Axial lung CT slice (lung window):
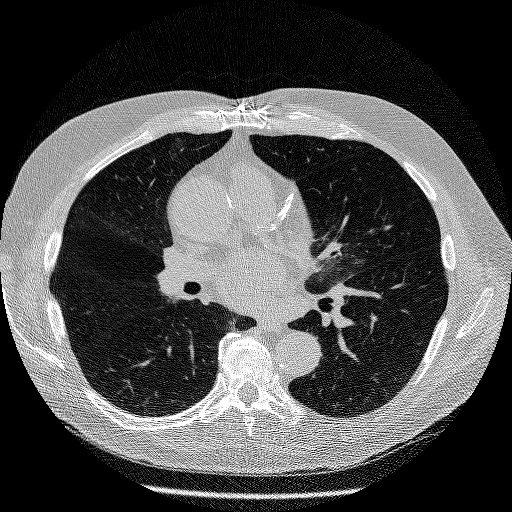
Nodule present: no